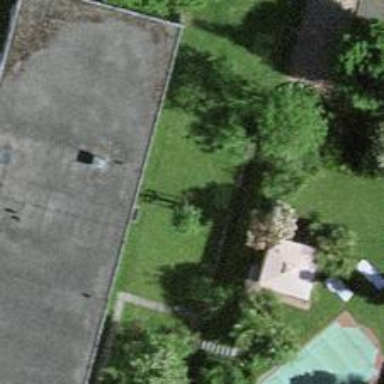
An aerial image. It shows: Deciduous broadleaved tree in garden.